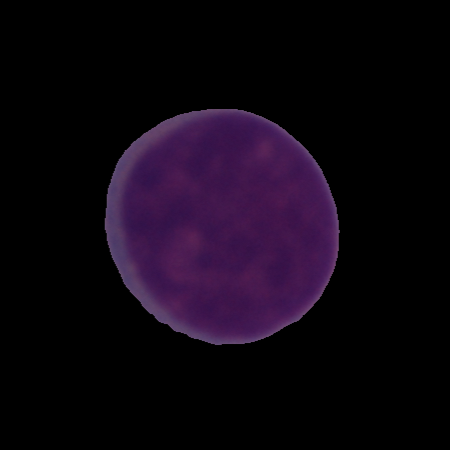
Label: cancer